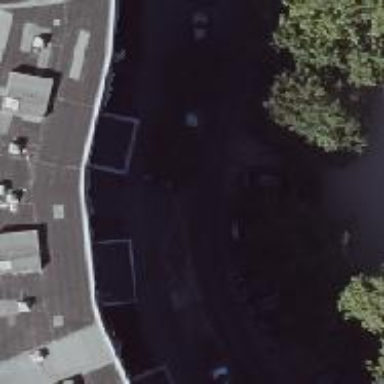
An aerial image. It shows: Living street with concrete surface. Separate parking on both sides.